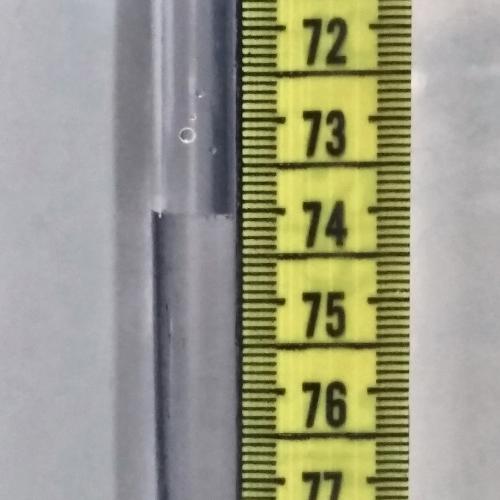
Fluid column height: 74.0 cm